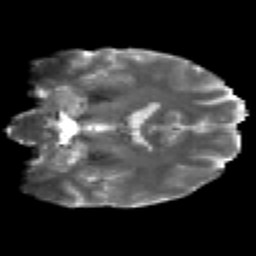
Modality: T2w
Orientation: coronal
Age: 28
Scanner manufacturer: siemens
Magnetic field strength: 3 T
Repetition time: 2.2 s
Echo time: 0.084 s